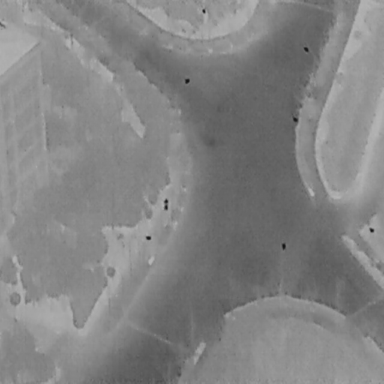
There is a Person in the infrared image.